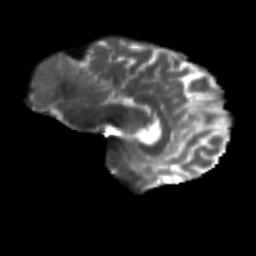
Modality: T2w
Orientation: sagittal
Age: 67
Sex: male
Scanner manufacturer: siemens
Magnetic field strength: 3 T
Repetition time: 4.71 s
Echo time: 0.0906 s